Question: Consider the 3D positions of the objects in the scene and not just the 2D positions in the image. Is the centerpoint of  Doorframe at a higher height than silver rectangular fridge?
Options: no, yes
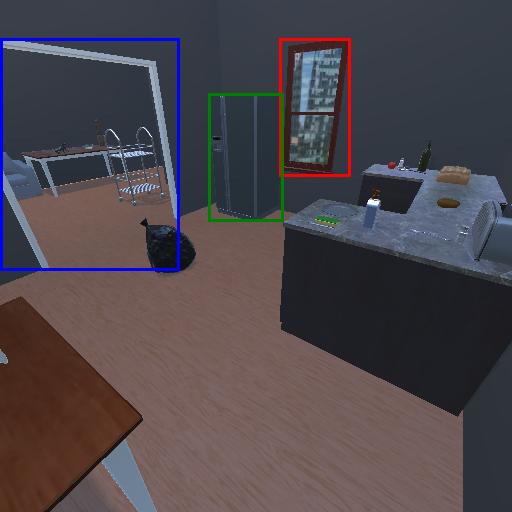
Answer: no